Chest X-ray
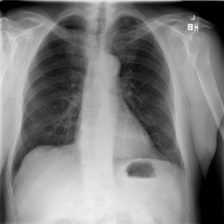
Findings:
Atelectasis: negative
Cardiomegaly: negative
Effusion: negative
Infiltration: negative
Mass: negative
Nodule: negative
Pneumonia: negative
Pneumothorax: negative
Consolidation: negative
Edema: negative
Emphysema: negative
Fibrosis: negative
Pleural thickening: negative
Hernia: negative